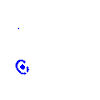
Particle: electron